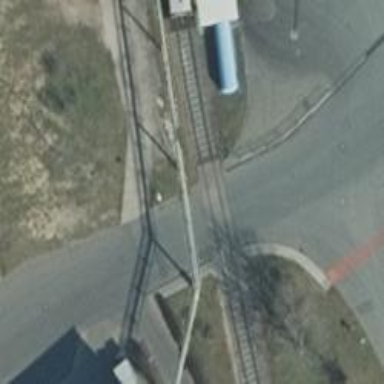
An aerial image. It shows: Level crossing along the railway.